Question: On iOS7 I have a UIPickerView with three components in my App (see image below). All three comonents can be rotated when swiped across. Fine!
But normaly when user tapps BELOW or ABOVE the currently selected row, the picker wheel rotates the tapped value to the center.
The middle (yellow) component bahaves as expected when tapped.
But the left and right components behave strange: the do not react to the tap below or above. They can only be rotated when "swiped" - but not when clicked.
See image below: If I tap on the yellow column on the value 22,23,24 or 26,27,28 these values rotate to the middle. If I tap on the red column on 12,13,15,16 - nothing happens. On the green one also: tapping on 68,69,71,72 - makes no change to the picker.
Can anybody tell me, where I can configure this behaviour?
And: Why is it per default switched on only for the middle component of the picker?

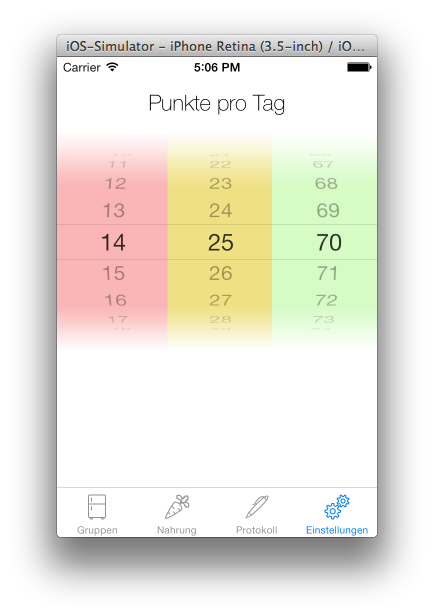
Answer: : The issues noted below have been fixed as of iOS 7.1.
There was quite a bit of functionality lost when ios7 pickers were introduced. Mark Edwards made some interesting observations about the differences between the ios7 and pre-ios7 pickers back in August noting that you can no longer tap some items to select them any more. This is the issue you are seeing. Mark's image is included below.
A good write-up on ios7 picker changes can be found here: <URL>